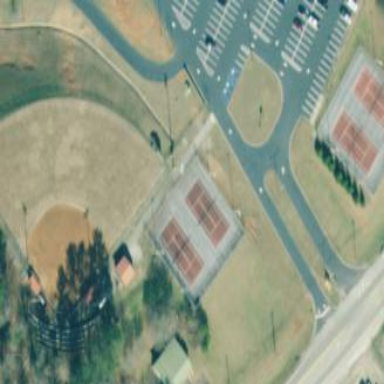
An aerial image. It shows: Tennis court on the leisure land pitch.